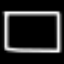
Label: square